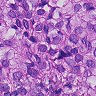
Metastatic tissue present: yes